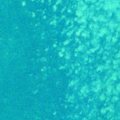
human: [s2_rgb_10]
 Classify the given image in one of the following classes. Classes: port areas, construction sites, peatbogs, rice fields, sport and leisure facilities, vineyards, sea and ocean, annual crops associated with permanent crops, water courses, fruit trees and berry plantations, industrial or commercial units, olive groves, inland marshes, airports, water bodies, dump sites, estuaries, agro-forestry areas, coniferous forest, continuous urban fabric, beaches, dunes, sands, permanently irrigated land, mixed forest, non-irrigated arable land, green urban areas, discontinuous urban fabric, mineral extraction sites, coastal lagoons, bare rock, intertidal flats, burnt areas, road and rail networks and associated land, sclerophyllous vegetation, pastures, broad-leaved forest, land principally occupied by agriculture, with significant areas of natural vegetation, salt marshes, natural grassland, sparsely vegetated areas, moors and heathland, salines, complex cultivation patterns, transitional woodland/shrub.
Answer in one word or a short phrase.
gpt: sea and ocean